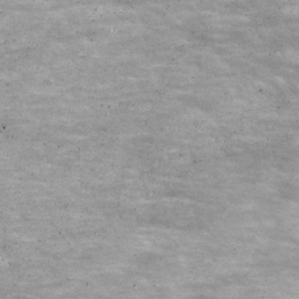
Label: non_frost